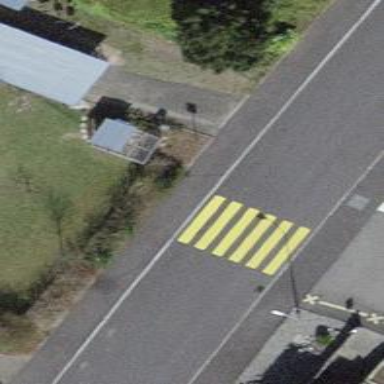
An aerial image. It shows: Pedestrian crossing with zebra markings on footway.